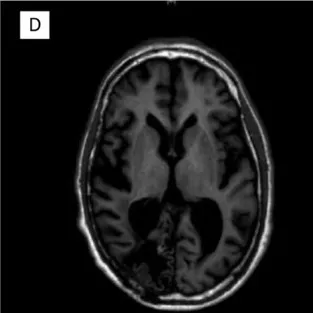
D. At thirty months follow up there were post-operative changes with no new enhancing lesions, no hydrocephalus or midline shift. The patient is neurologically functional and with a ECOG PS* of 0. *Eastern Cooperative Group Performance Status.
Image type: radiology (mri)